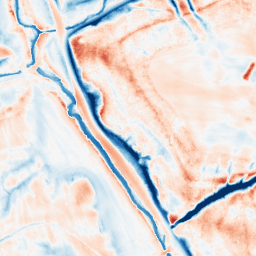
Category: edge_preserving
Decomposition family: guided
Decomposition parameters: radius: 8
eps: 0.01
Upsampling method: cubic_catmull_rom
Upsampling parameters: scale: 2
Upsampling scale: 2